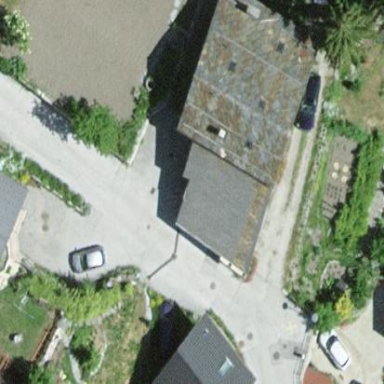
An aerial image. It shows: Residential building.